Interaction volume radius: 10 \u00c5
Interaction volume height: 25 \u00c5
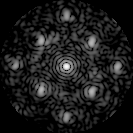
Disorder parameter: 0.4109